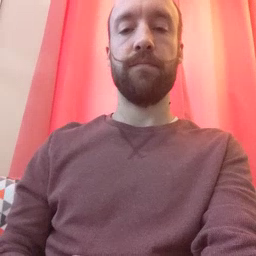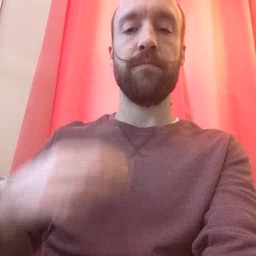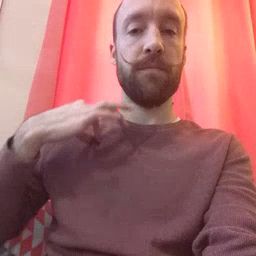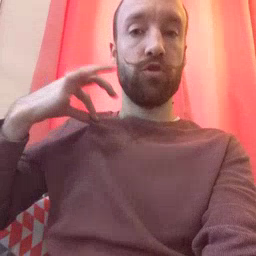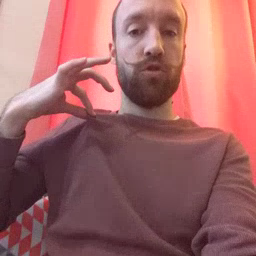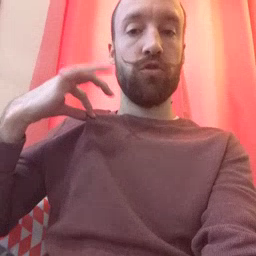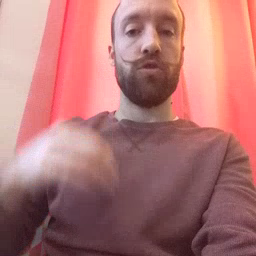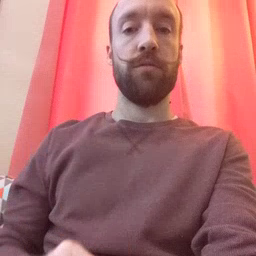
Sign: shirt